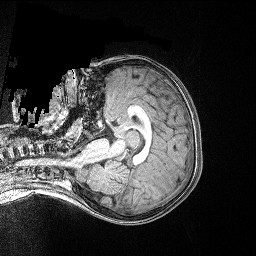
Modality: T1w
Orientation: axial